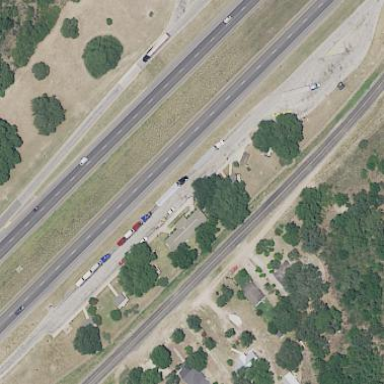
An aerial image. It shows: Rest area on the road with picnic tables.